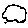
Label: cloud